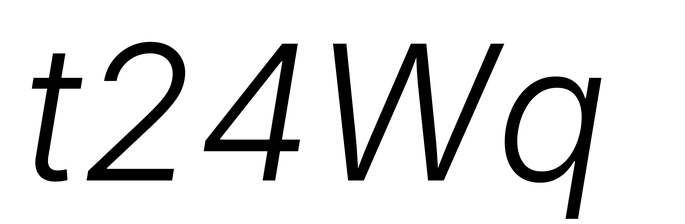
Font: Inter-Italic_Light_Italic